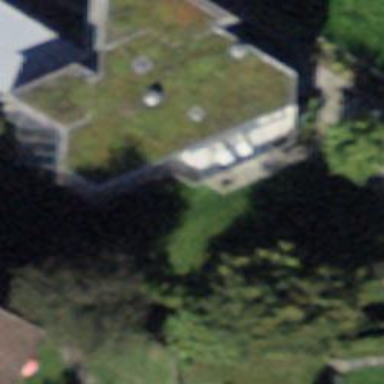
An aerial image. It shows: Detached building.